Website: macys
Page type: billing-address
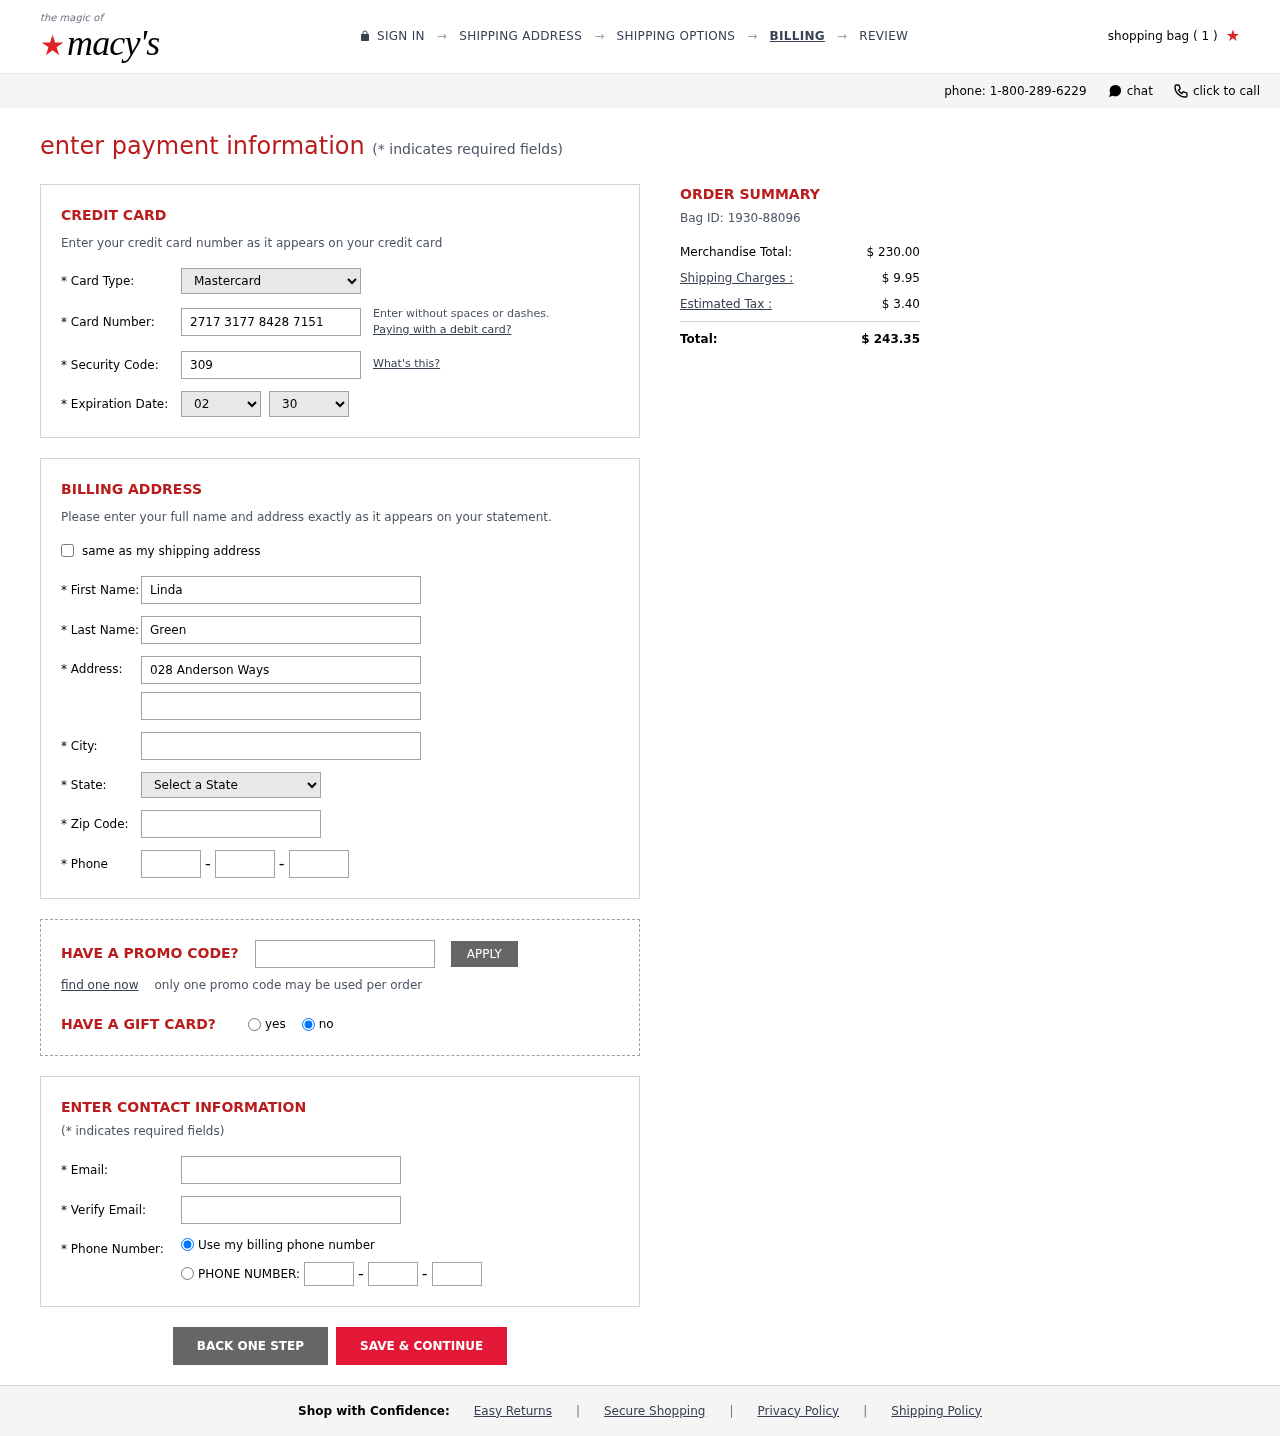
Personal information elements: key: PII_CARD_CVV
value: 309
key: PII_CARD_EXPIRY_MONTH
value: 02
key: PII_CARD_EXPIRY_YEAR
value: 30
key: PII_CARD_NUMBER
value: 2717 3177 8428 7151
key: PII_CARD_TYPE
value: Mastercard
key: PII_CITY
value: Amyfurt
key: PII_EMAIL
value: linda_green@yahoo.com
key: PII_FIRSTNAME
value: Linda
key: PII_LASTNAME
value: Green
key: PII_PHONE_AREA
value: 622
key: PII_PHONE_PREFIX
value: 825
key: PII_PHONE_SUFFIX
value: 6405
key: PII_POSTCODE
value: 01133
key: PII_STATE_ABBR
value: NC
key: PII_STREET
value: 028 Anderson Ways Apt. 659
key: PII_STREET2
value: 98840 Nguyen Street
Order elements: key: ORDER_NUM_ITEMS
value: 1
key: ORDER_ID
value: Bag ID: 1930-88096
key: ORDER_SUBTOTAL
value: $ 230.00
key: ORDER_SHIPPING_COST
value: $ 9.95
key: ORDER_TAX
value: $ 3.40
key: ORDER_TOTAL
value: $ 243.35